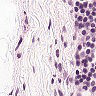
Metastatic tissue present: no